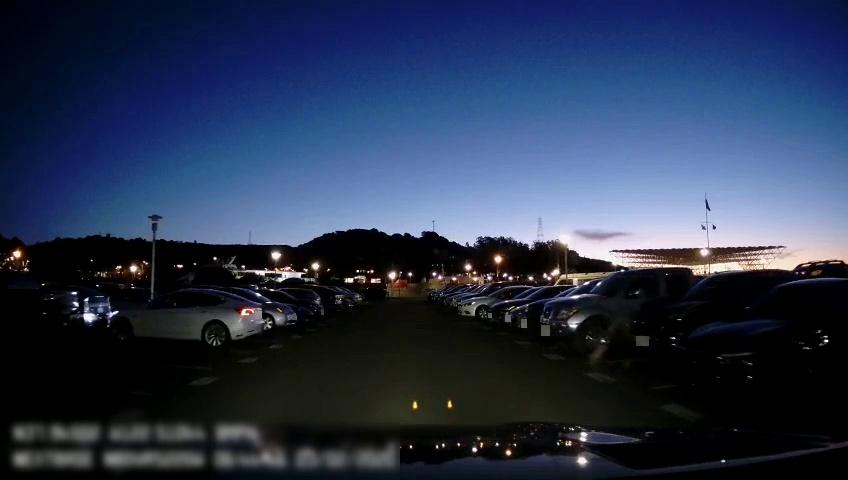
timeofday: Night
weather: Other
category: Drivable Space
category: Vehicles | SUV
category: Vehicles | SUV
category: Vehicles | SUV
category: Vehicles | Truck
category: Vehicles | Car
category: Vehicles | Car
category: Vehicles | Car
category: Vehicles | Car
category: Vehicles | Car
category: Vehicles | Car
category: Vehicles | SUV
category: Vehicles | Truck
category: Vehicles | Car
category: Vehicles | Car
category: Vehicles | Car
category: Vehicles | SUV
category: Vehicles | SUV
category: Vehicles | Other LV